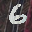
Label: 6